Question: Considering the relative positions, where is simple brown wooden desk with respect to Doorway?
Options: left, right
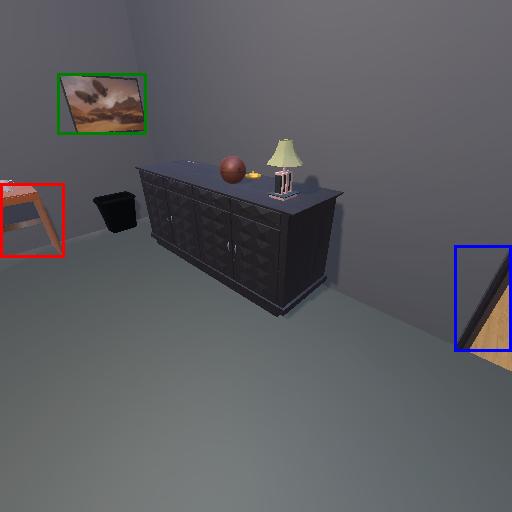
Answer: left